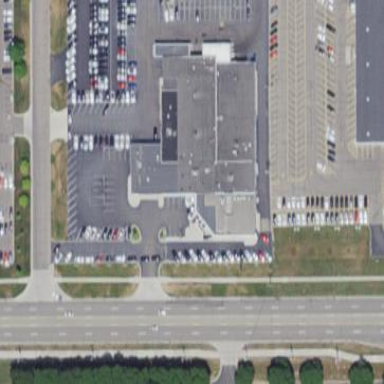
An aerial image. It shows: Building housing car shop.